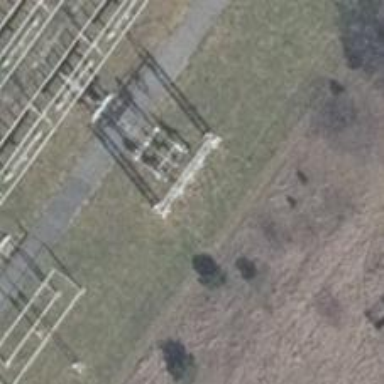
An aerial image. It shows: Power line with three cables.